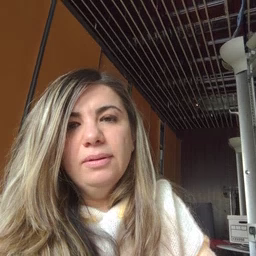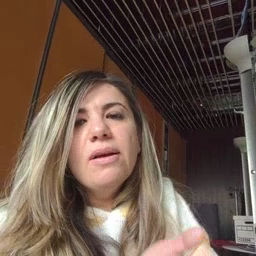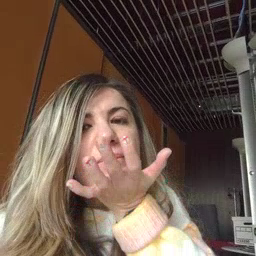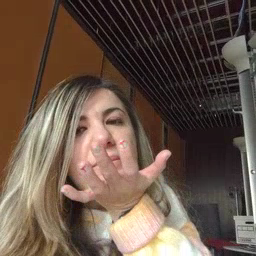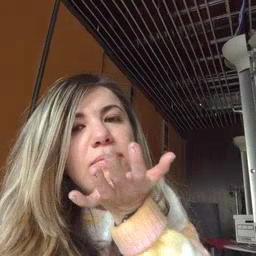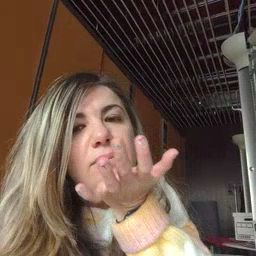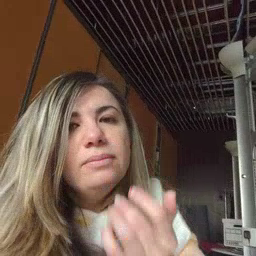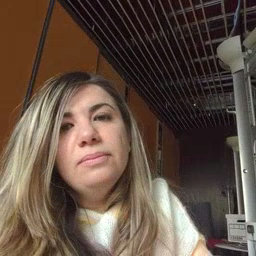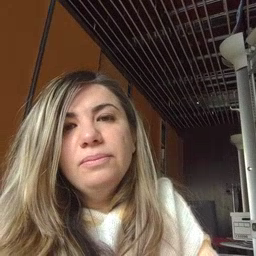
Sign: grass